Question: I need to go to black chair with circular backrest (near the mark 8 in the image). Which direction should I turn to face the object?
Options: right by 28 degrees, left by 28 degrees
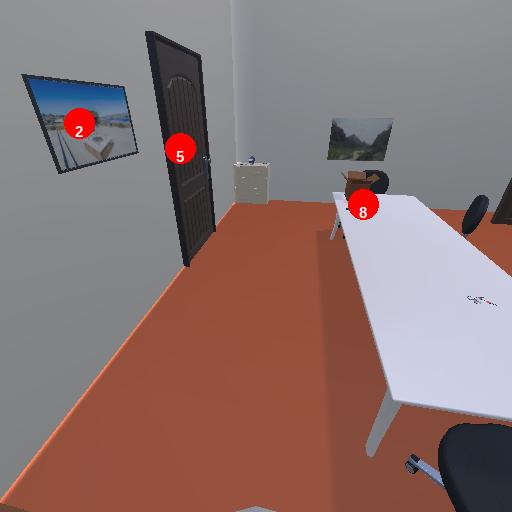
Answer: right by 28 degrees